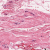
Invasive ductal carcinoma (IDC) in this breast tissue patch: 0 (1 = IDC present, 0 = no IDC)